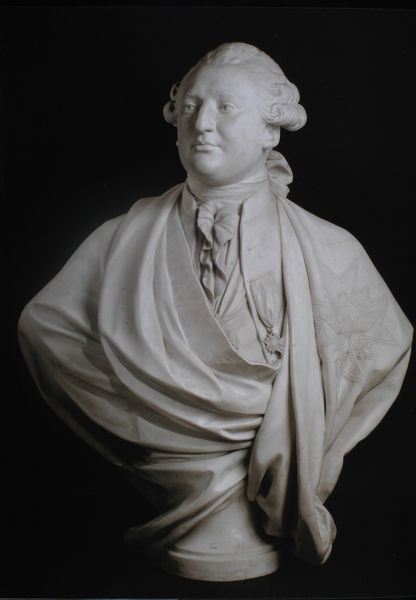
Titel: Ludwig XVI., König von Frankreich
Künstler: Jean-Antoine Houdon
Standort: Versailles
Institution: Musée National du Château de Versailles et de Trianon
Schlagwörter: mann, schatten, umhang, weiß, blume, frisur, haar, hell, marmor, mund, nase, ohr, profil, schwarz, stirn, blick, tuch, schleife, hemd, jacke, arm, arme, augen, barock, falten, kragen, mensch, sockel, stein, bildnis, hals, herr, portrait, porträt, auge, figur, gewand, haare, mantel, pose, stoff, klassizismus, brustbild, kinn, lippen, locke, locken, ohren, schultern, schwarzer hintergrund, skulptur, statue, perücke, wangen, backen, friedrich, könig, frack, dick, falte, krawatte, büste, glanz, glatze, halstuch, draperie, bildhauerei, faltenwurf, plastik, edel, rüschen, ellenbogen, fliege, oberkörper, sakko, weste, lider, masche, hoch, foto, porzellan, kreuz, oberfläche, hohe stirn, beethoven, abzeichen, medallie, orden, wappen, medallion, toga, general, prinz, bürgerlich, medaille, basis, gips, verdeckt, alabaster, klassisch, ordensband, jabot, heinrich, hich, louis, speckstein, bernini, hochmütig, marmorbüste, lasche, biildnis, bildmis, fliehende stirn, earl, o4e3n